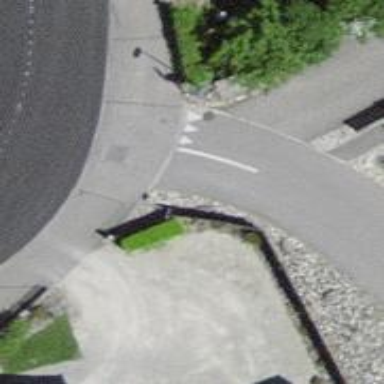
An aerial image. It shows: Road with "give way" sign.